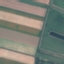
Land use / land cover class: AnnualCrop